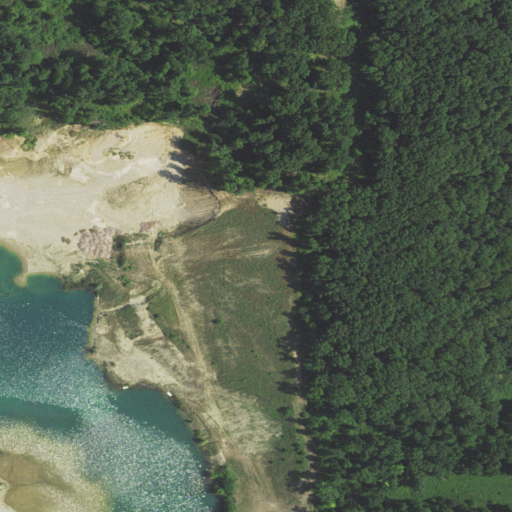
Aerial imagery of mountain in Michigan named Irish Hill containing deciduous forest, barren land, open water, woody wetlands, grassland, pasture, and shrub